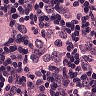
Metastatic tissue present: yes